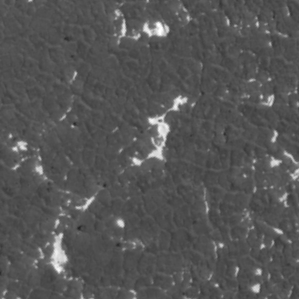
Label: frost